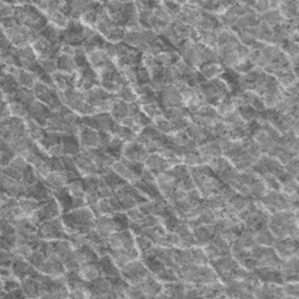
Label: frost